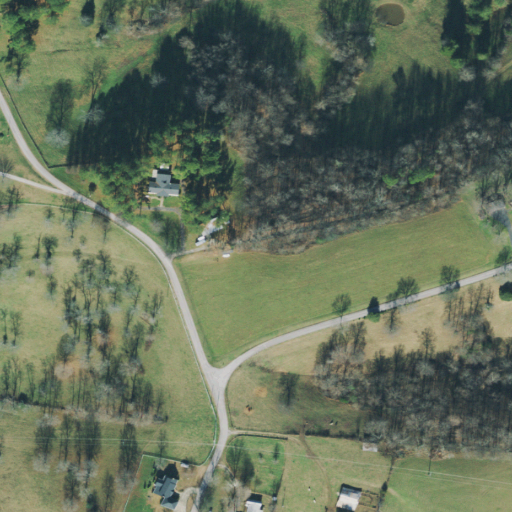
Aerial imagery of ridge(s) in Tennessee named Aymett Ridge containing pasture, deciduous forest, open development, evergreen forest, and low intensity development